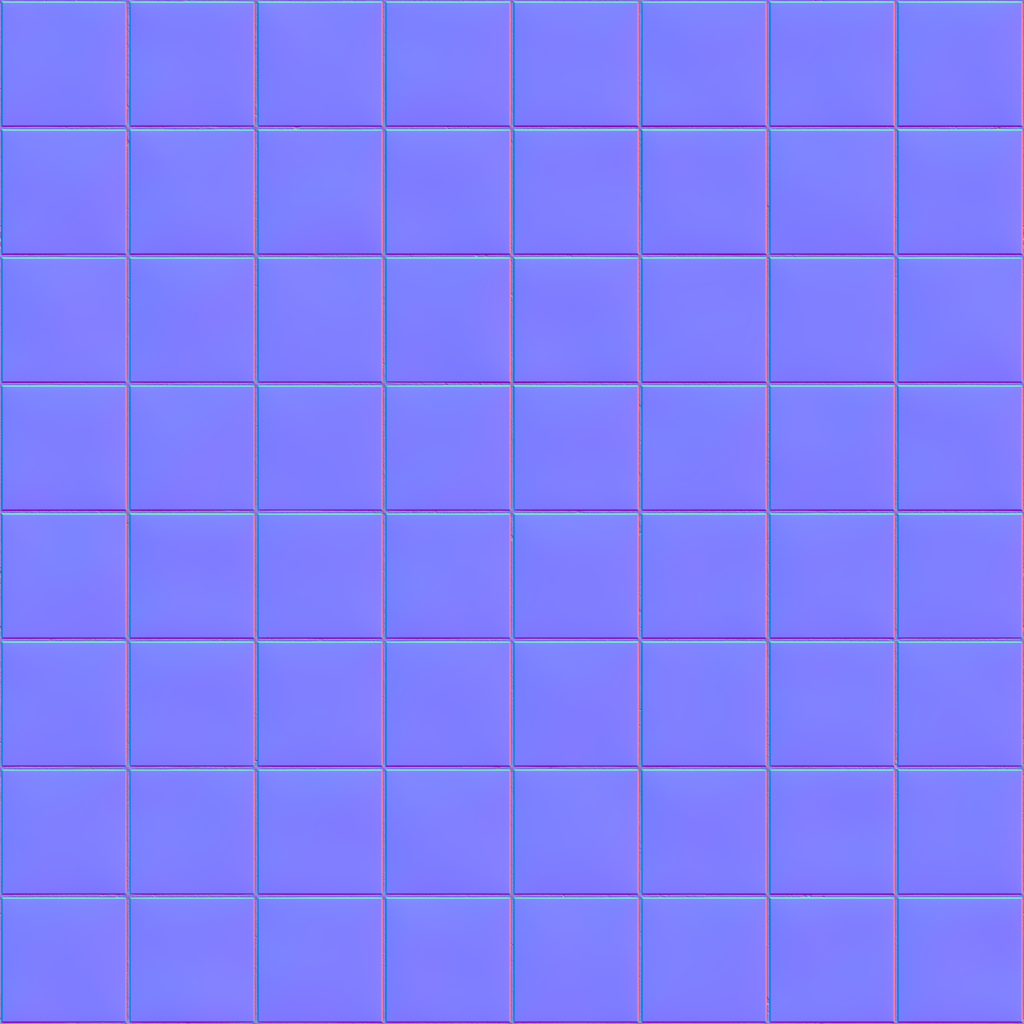
Texture map type: NormalGL